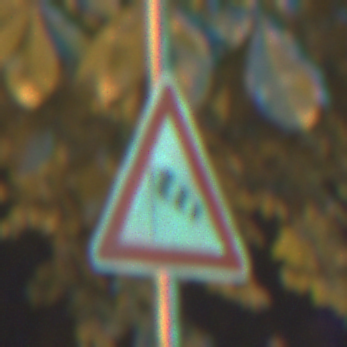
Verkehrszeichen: SeitenwindVonLinks
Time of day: Night
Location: Outdoor (Urban)
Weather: PartlyCloudy
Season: NotSpecified
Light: Artificial